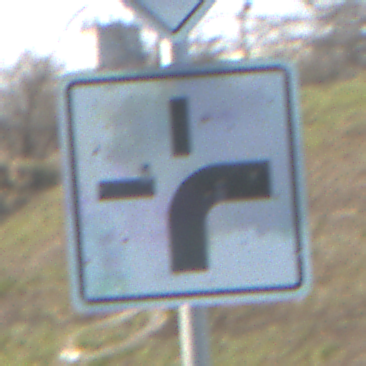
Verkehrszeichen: VerlaufVorfahrtsstrasse3
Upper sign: Vorfahrtsstrasse
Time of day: MorningAfternoon
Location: Outdoor (Nature)
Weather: PartlyCloudy
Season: NotSpecified
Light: Natural